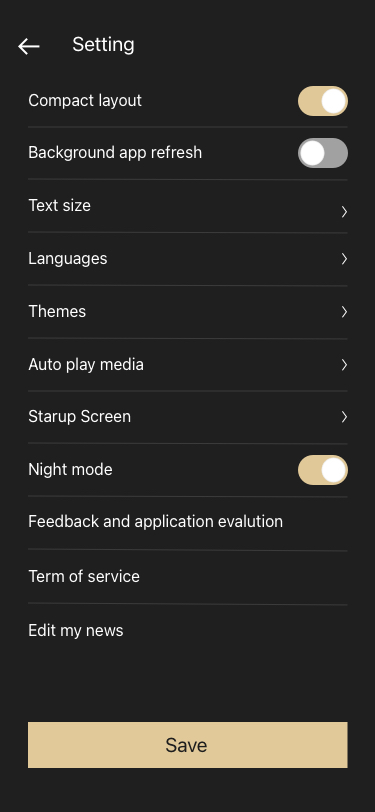
Text in this UI design:
Auto play media
Starup Screen
Night mode
Compact layout
Background app refresh
Text size
Languages
Themes
Feedback and application evalution
Term of service
Edit my news
Save
Setting